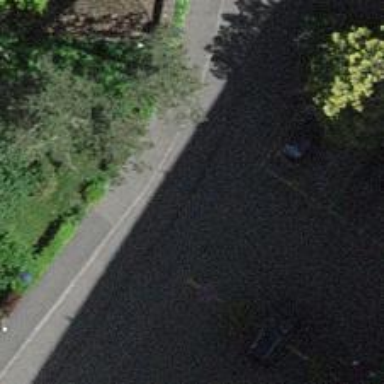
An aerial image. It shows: Residential road with asphalt surface and opposite cycleway.